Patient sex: M
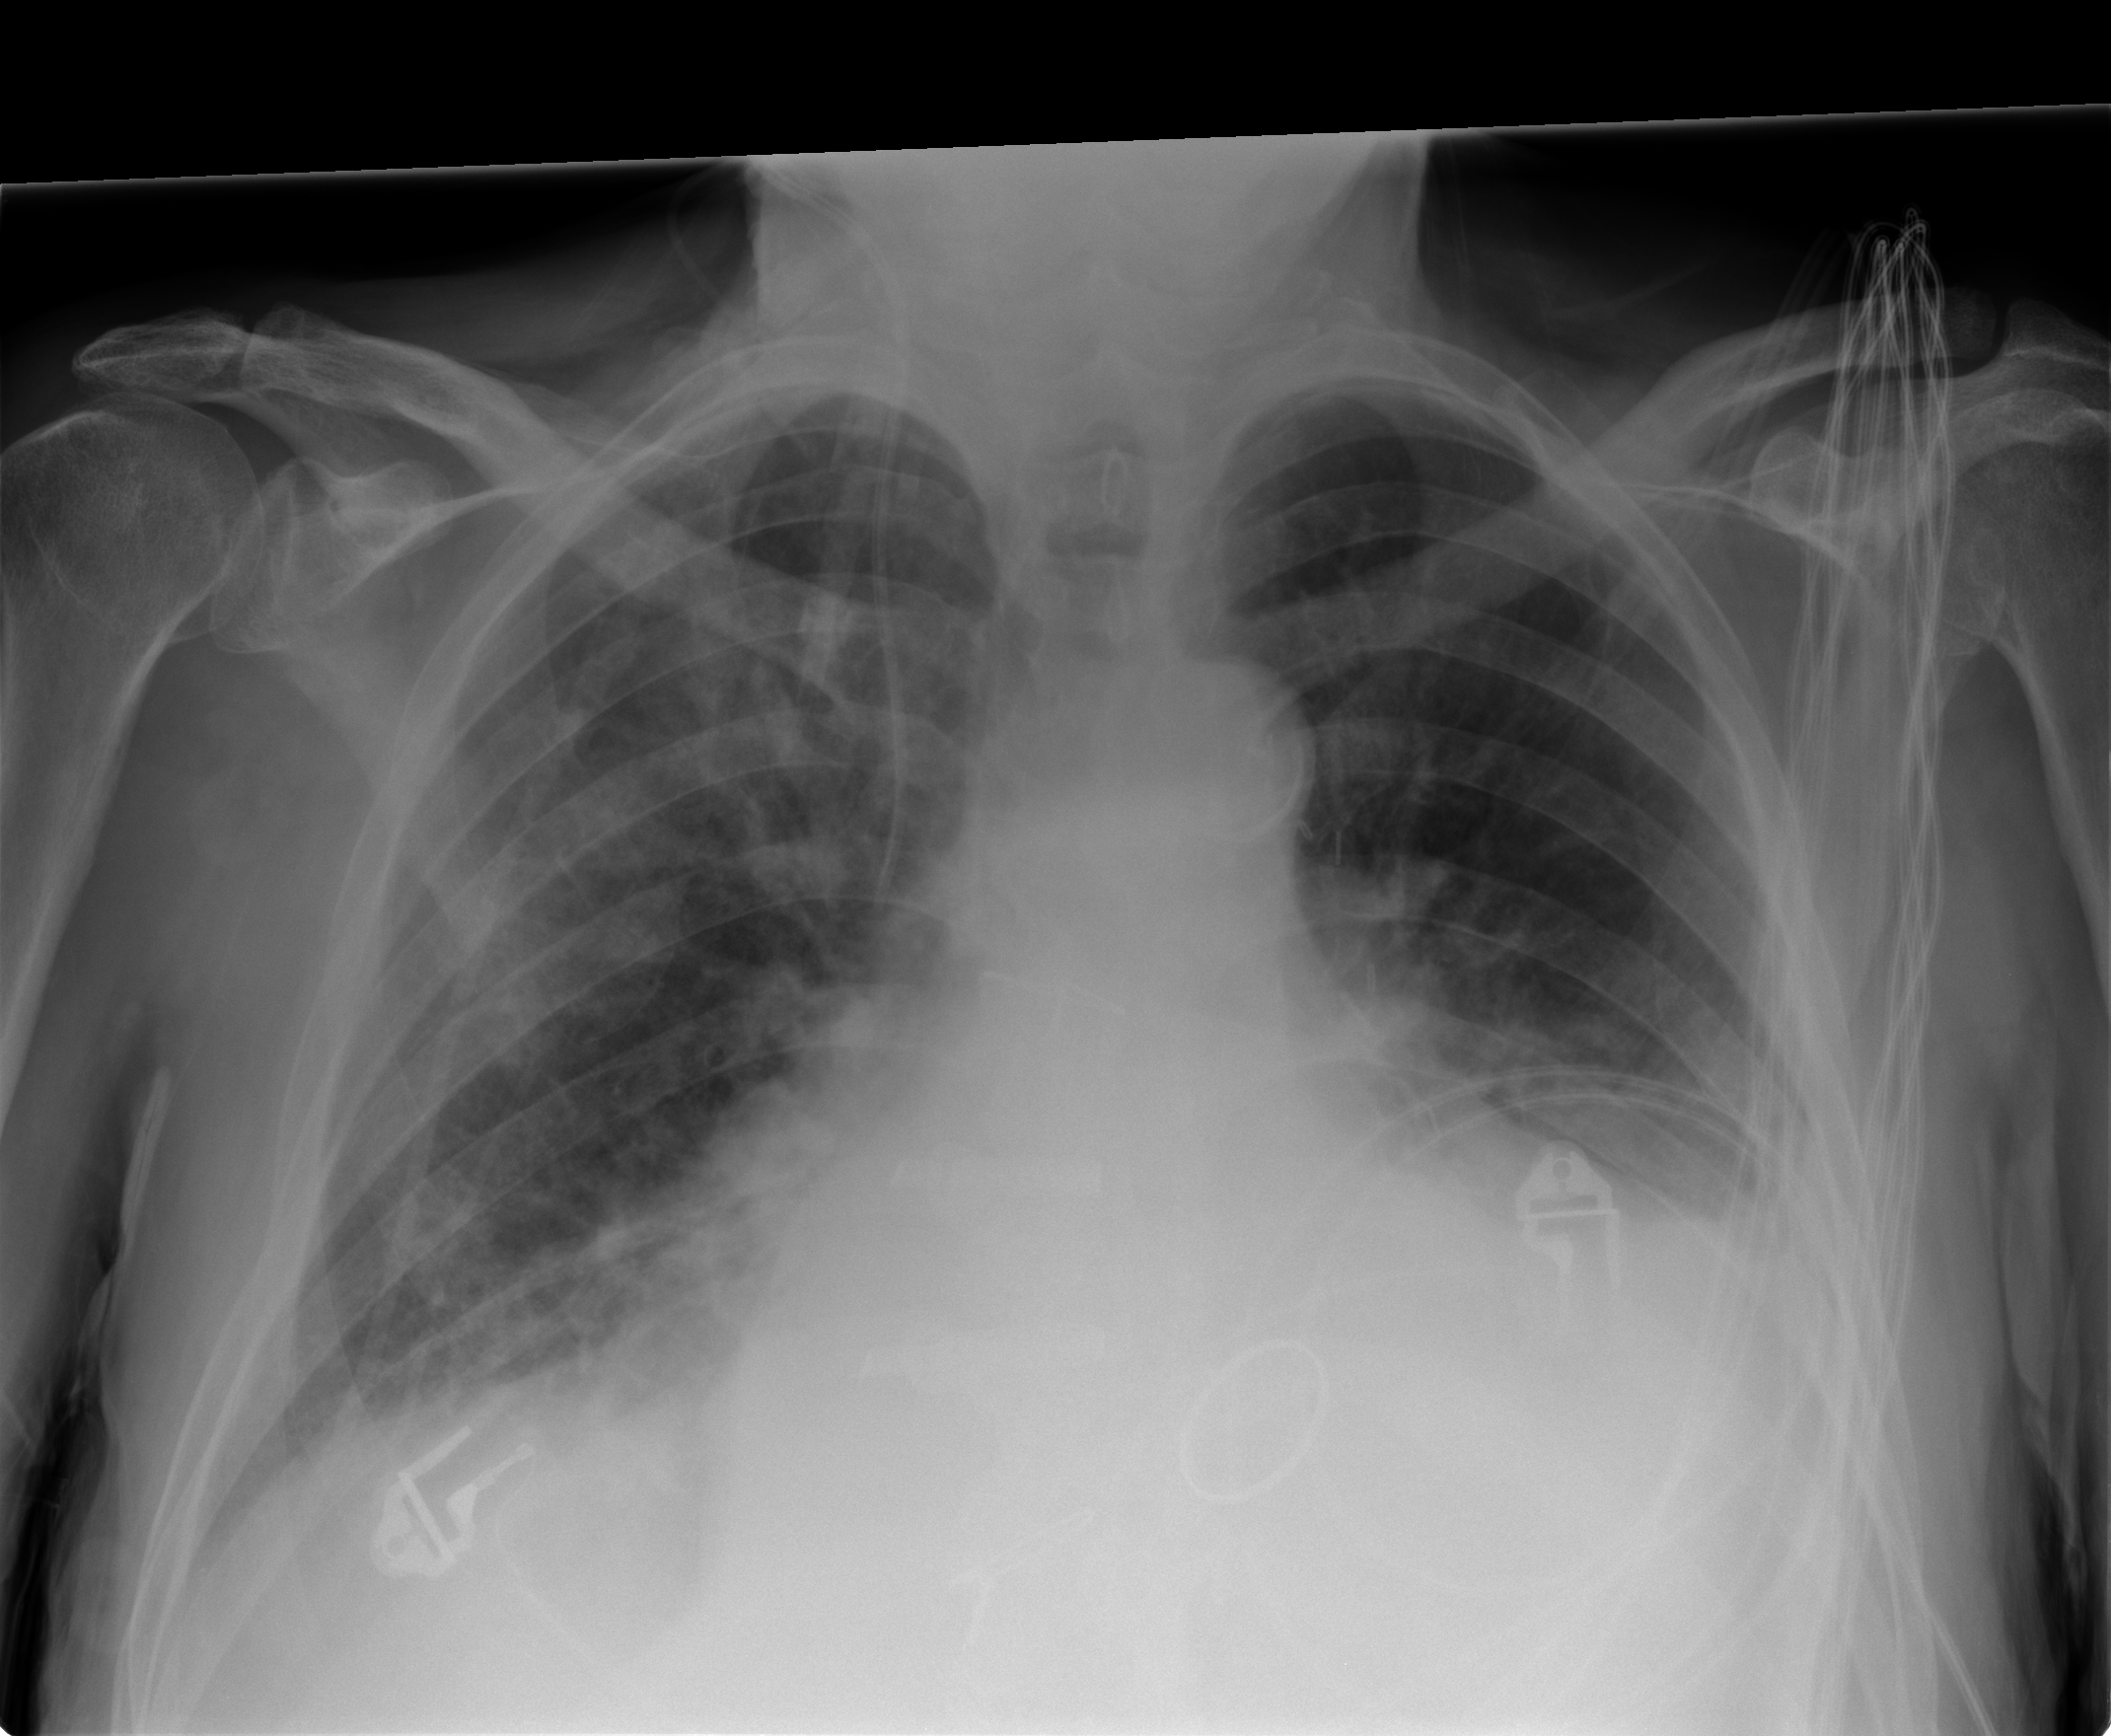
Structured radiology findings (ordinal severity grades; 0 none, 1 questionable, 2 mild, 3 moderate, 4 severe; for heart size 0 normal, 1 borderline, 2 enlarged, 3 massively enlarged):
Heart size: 3
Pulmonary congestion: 2
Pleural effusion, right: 1
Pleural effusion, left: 2
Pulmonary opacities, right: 3
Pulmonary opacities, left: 2
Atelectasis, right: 2
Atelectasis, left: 2